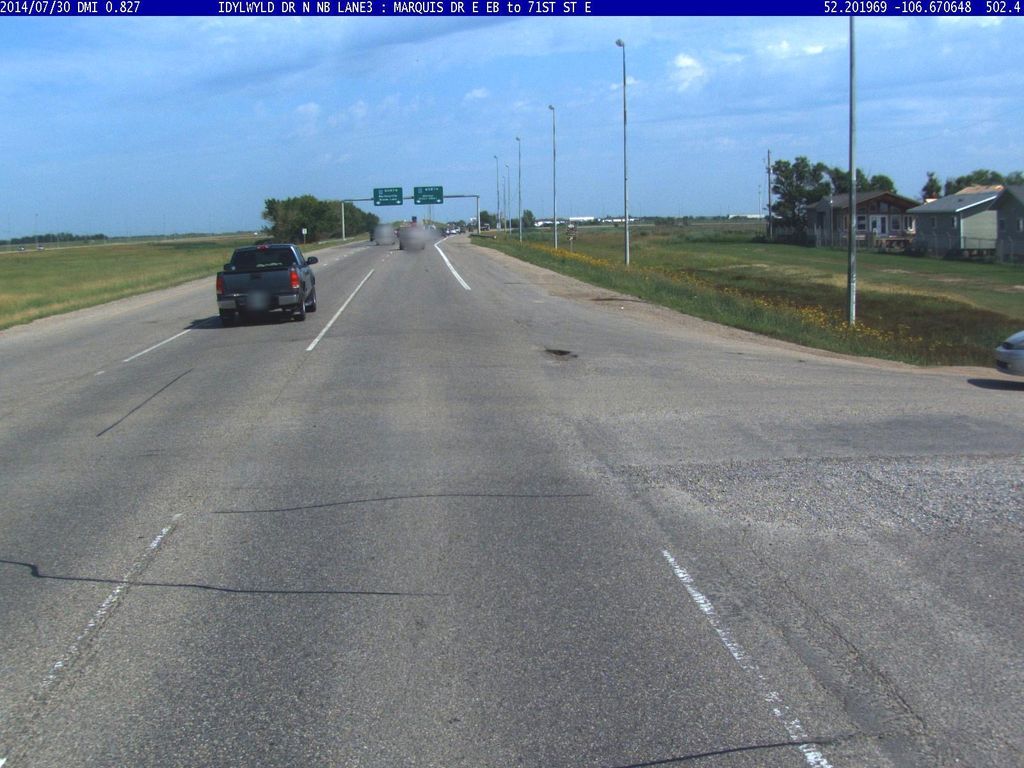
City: saskatoon